Question: I got the "Bad receiver type 'void' " error in Xcode 5. I am using the following code,
Method definition :
'''
- (BOOL)allItemsSelectedFrom:(NSSet *)original selectedItems:(NSMutableArray *)selecteds{
NSLog(@"original = %@", original);
for (id object in original)
if([[object display] intValue]==1)
if (![selecteds containsObject:[object name]])
return NO;
int k=0;
for (id object in original)
{
if([[object display] intValue]==1)
k++;
}
//if(k==[selecteds count] && ([selecteds count]!=0))
if(k==[selecteds count])
return YES;
else
return NO;
}
'''
Method call :
'''
BOOL allItemsSelected = [self allItemsSelectedFrom:profile.chemotherapies selectedItems:chemotherapies];
'''

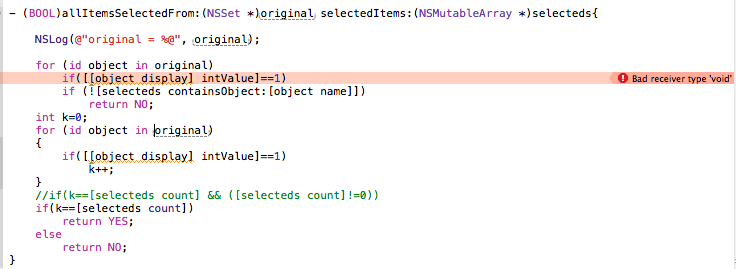
Answer: it doesn't have anything to do with xcode. it haas to do with the base sdk headers
the compiler doesn't know what method display to use as there are many
add a cast from ID to the object you are working with so that it uses the right display method